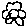
Label: flower